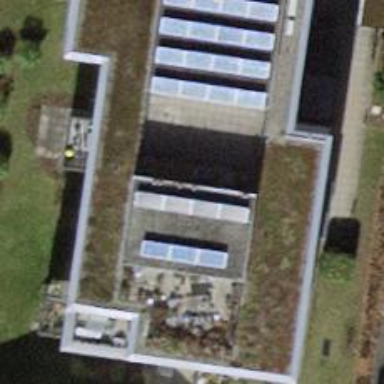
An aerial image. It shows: Solar power generator utilizing photovoltaic technology with solar photovoltaic panels.